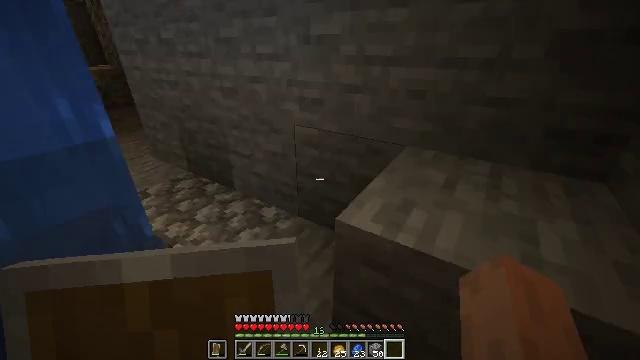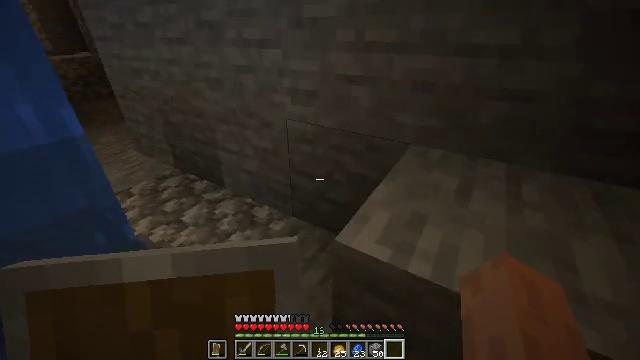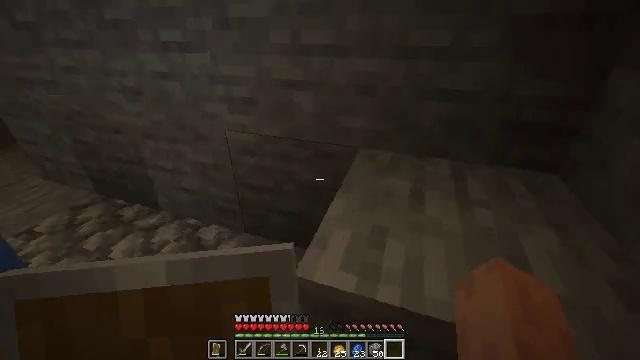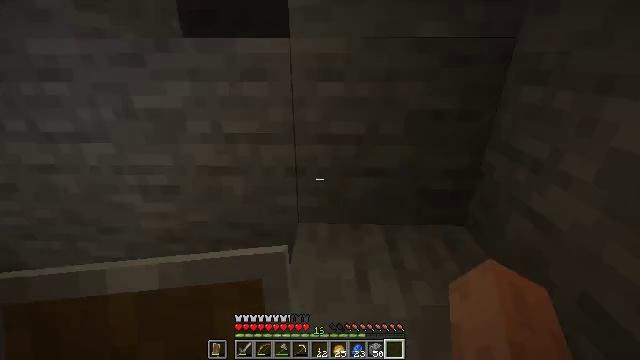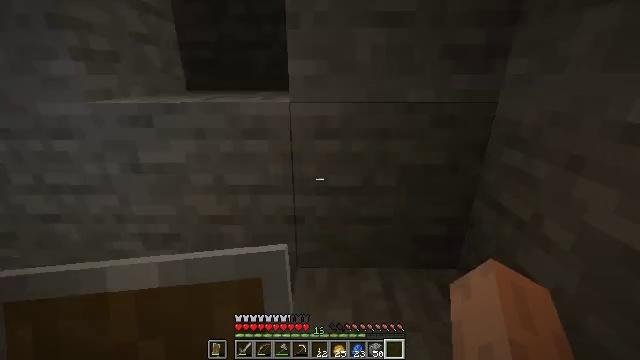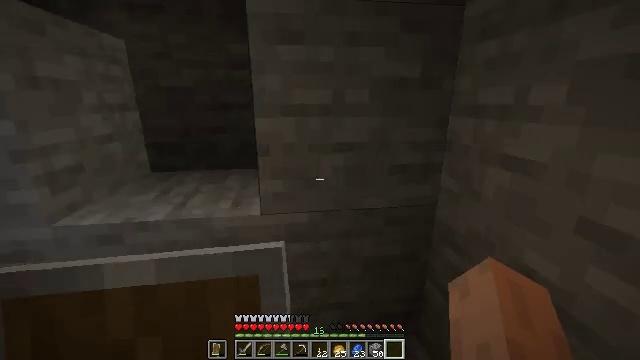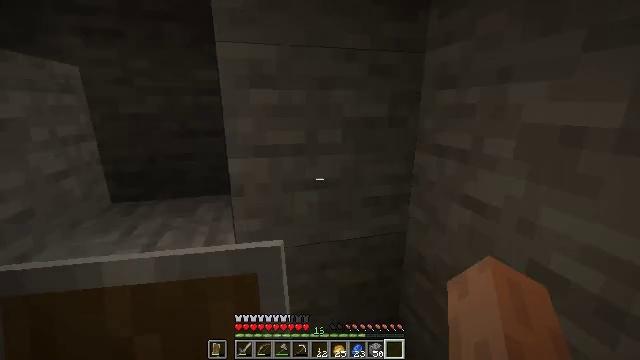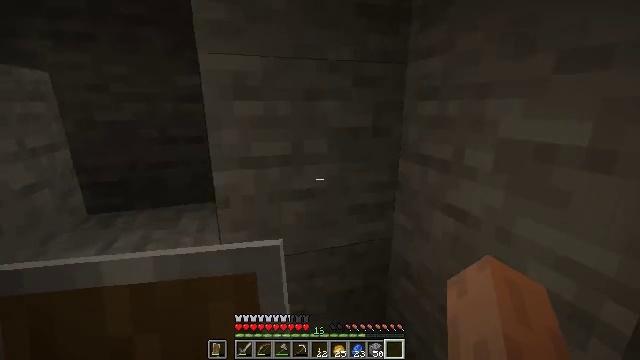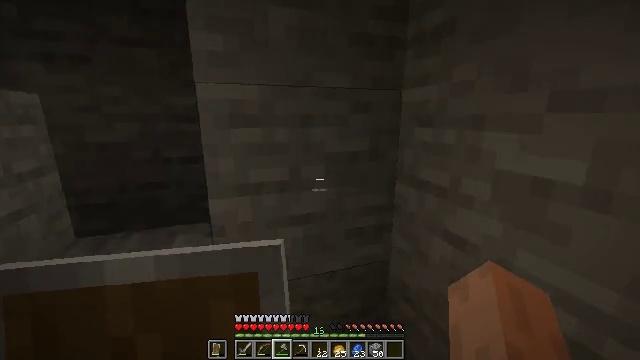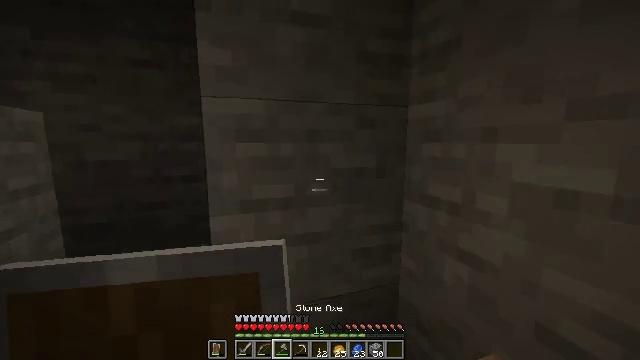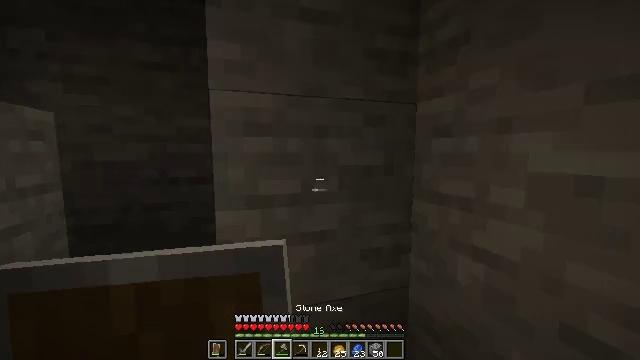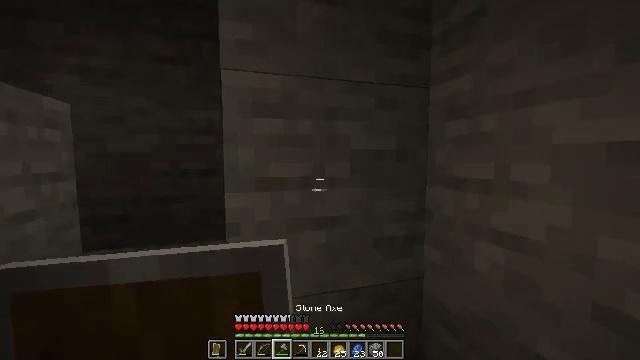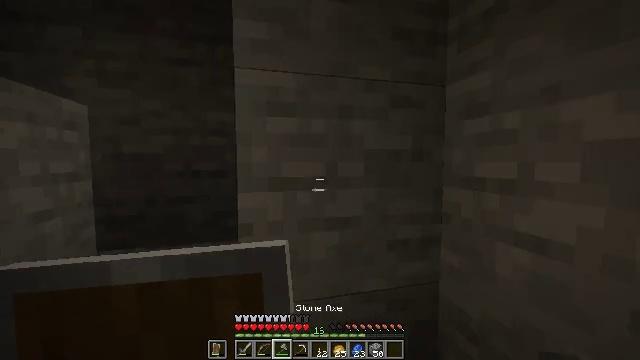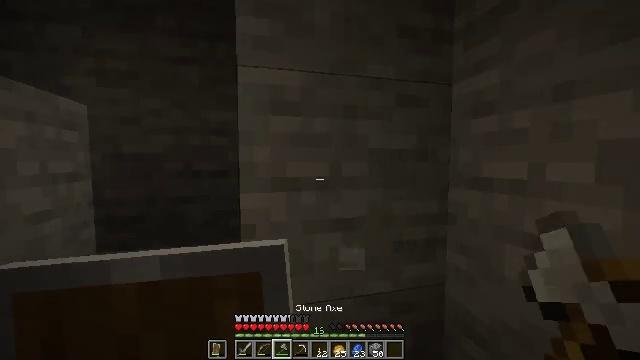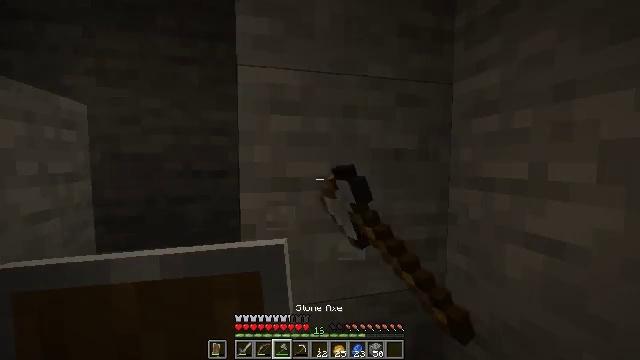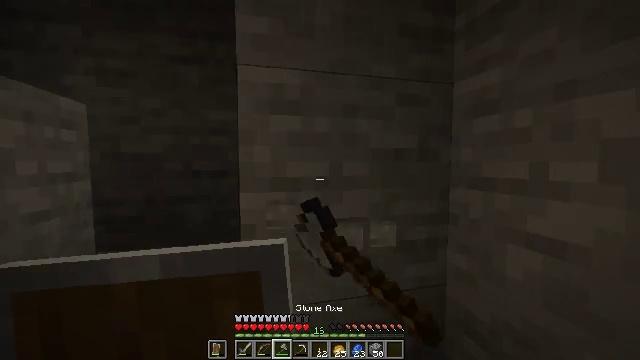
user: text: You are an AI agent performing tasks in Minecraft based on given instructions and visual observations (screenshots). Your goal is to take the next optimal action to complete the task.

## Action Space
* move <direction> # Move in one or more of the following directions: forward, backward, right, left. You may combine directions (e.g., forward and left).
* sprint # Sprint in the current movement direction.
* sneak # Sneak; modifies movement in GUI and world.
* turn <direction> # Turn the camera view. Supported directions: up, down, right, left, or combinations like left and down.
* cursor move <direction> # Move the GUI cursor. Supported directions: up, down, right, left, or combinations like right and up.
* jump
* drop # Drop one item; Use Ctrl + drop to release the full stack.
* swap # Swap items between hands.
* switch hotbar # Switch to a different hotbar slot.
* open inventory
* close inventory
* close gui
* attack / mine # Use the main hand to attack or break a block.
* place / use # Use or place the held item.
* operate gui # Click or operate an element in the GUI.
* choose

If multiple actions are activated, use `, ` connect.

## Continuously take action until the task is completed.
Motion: motion action
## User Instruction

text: Drop a baked potato.
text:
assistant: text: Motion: move forward, turn right and down
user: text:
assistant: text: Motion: move forward, turn right
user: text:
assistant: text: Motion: move forward, turn right and up, jump
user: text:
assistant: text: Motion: move forward, turn right and up, jump
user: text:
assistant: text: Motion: move forward, turn right and up
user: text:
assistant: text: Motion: move forward, turn right
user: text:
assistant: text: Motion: turn right
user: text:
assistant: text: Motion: turn right and up, switch to hotbar 3
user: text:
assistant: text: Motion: turn up, switch to hotbar 3
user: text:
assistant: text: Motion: turn left and up
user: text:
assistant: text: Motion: turn left and up
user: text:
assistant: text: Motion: turn left
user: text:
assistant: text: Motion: attack / mine
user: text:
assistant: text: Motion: attack / mine
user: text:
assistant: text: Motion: attack / mine
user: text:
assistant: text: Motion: attack / mine
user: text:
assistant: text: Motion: attack / mine
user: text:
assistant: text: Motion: attack / mine
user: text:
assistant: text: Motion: attack / mine, switch to hotbar 4
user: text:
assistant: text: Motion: attack / mine, switch to hotbar 4
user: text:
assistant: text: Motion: attack / mine
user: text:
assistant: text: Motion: attack / mine
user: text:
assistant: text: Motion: attack / mine
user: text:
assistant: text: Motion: attack / mine
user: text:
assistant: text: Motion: attack / mine
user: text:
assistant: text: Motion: turn left and down
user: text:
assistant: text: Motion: turn left and down
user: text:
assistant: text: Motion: move forward, turn left and down
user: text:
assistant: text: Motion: move forward, turn left and down
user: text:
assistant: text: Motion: move forward, turn down